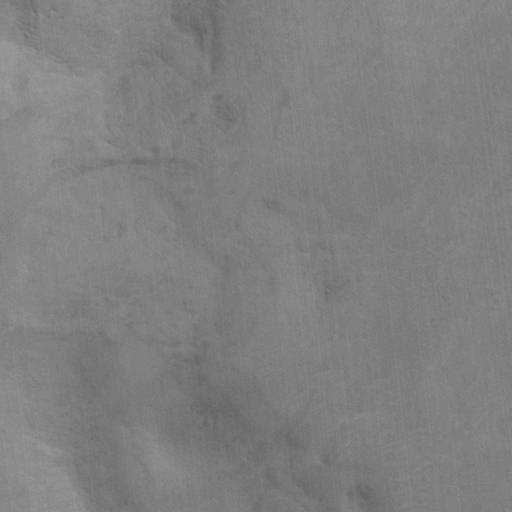
Objects detected: cone, cone, cone